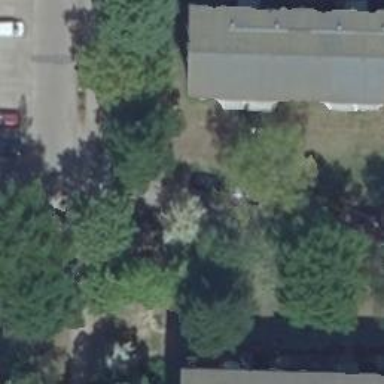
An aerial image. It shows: Urban tree with broadleaved leaves.